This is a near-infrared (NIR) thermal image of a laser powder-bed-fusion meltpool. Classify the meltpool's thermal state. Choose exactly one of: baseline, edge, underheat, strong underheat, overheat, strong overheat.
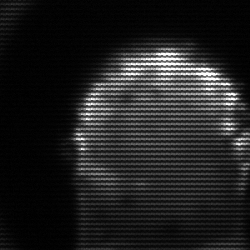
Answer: baseline